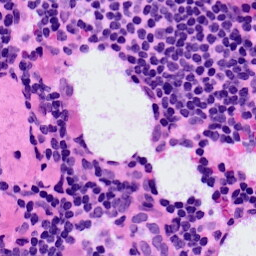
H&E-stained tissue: LymphNode